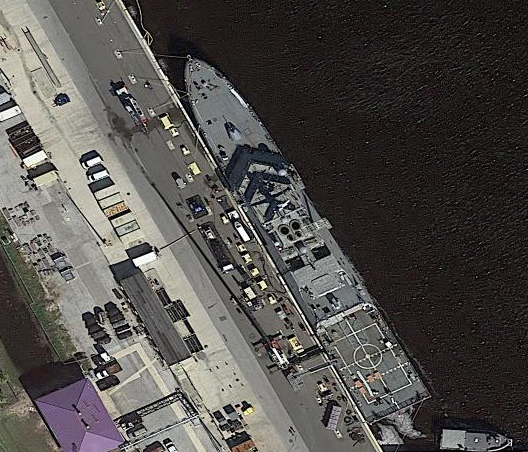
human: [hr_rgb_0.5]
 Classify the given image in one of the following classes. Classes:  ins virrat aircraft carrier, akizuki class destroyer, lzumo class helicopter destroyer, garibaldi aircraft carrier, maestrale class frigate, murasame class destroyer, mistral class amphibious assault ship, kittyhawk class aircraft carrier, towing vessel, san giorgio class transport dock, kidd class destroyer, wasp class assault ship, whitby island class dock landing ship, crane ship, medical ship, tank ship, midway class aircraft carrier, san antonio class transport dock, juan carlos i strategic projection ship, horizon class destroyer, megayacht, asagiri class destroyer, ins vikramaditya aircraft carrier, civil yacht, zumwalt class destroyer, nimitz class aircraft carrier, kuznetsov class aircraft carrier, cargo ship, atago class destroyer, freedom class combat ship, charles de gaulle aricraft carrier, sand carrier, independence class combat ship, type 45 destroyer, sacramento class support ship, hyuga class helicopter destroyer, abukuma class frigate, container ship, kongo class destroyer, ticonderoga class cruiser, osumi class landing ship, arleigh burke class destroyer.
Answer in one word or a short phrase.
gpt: Freedom class combat ship